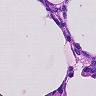
Metastatic tissue present: no